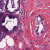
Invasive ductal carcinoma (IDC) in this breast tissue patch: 0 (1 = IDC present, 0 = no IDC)